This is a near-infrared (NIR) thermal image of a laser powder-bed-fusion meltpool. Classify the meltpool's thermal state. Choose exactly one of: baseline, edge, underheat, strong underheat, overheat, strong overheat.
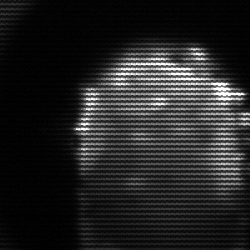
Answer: baseline